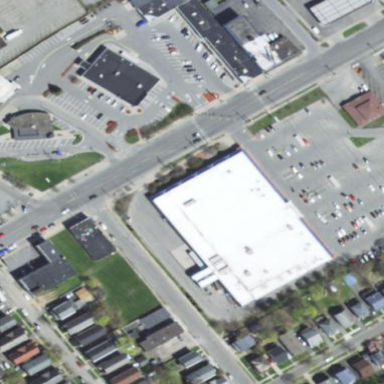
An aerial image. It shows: Supermarket located in building.